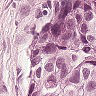
Metastatic tissue present: yes